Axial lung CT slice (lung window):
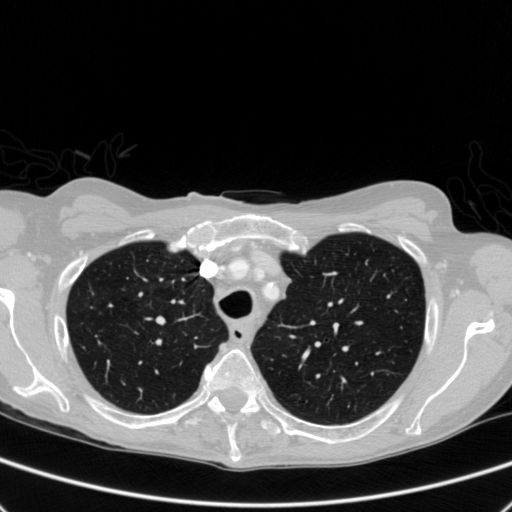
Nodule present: no